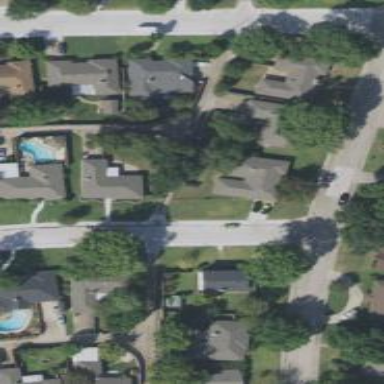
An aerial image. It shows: Alley classified as service road.